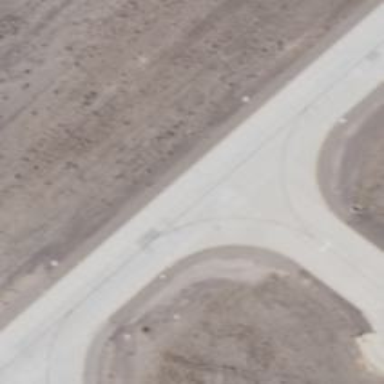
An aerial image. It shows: Image of taxiway at airport.